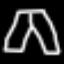
Label: pants